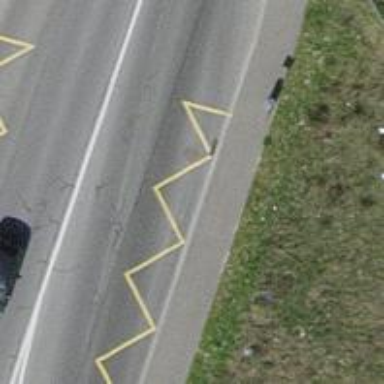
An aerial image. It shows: Bus stop with shelter. It is platform for public transport.